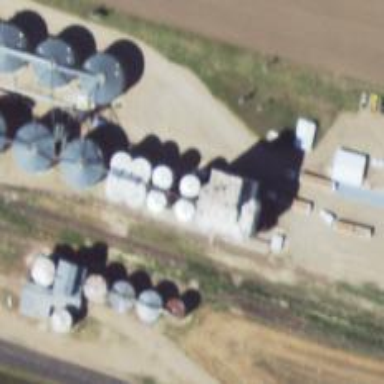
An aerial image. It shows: Silo.